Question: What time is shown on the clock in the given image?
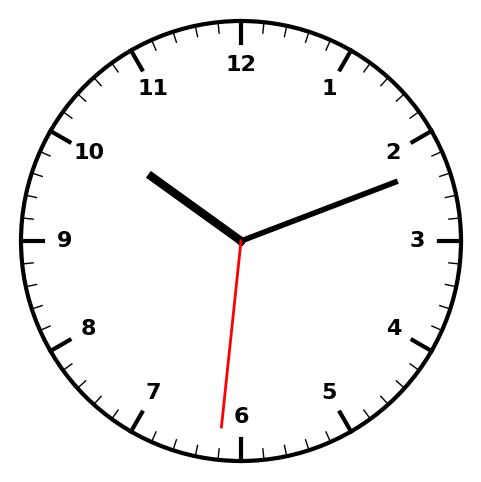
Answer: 10:11:31